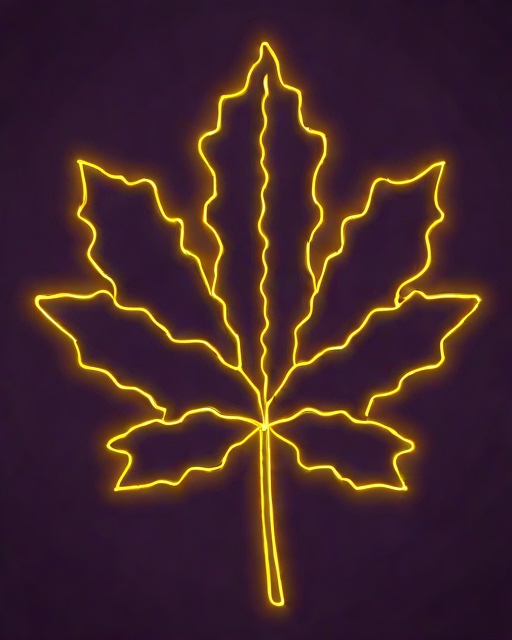
Category: Autumn